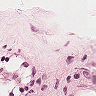
Metastatic tissue present: no